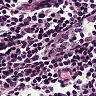
Metastatic tissue present: no